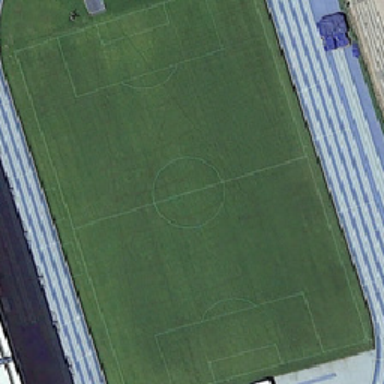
There is a big playground in jim and the stand is near .